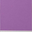
Piece: xx